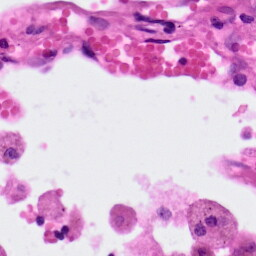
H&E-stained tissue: Lung